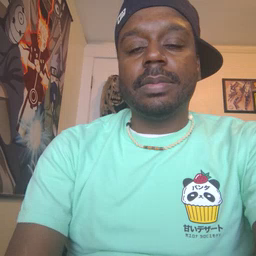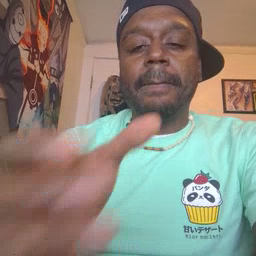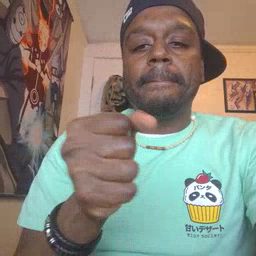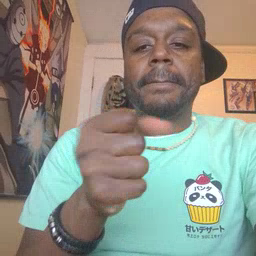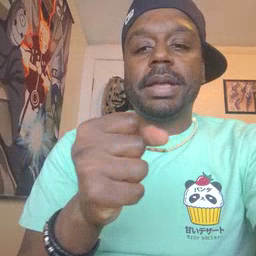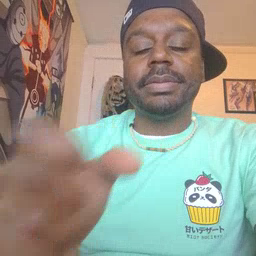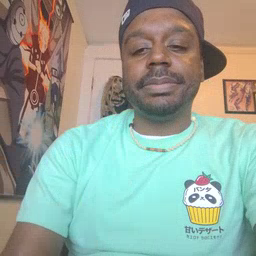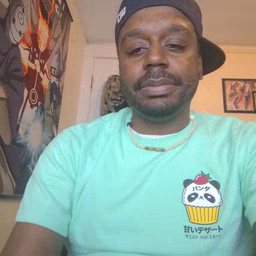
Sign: milk